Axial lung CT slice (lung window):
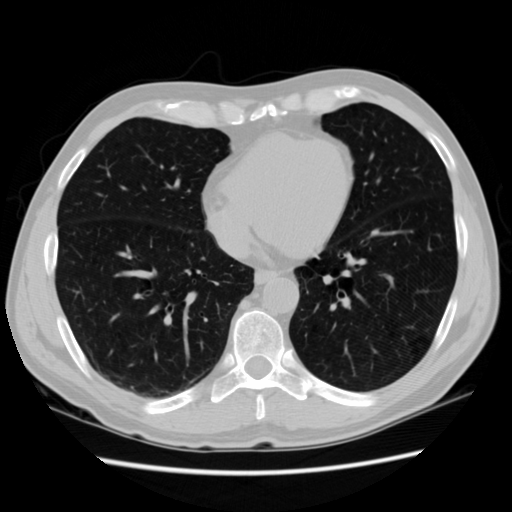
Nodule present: no